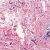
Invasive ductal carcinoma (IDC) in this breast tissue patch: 0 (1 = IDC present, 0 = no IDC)